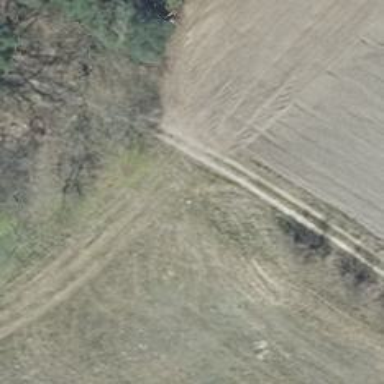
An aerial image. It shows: Gravel track with grade 2 quality.